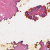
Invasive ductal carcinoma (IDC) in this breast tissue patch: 0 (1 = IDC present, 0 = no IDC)